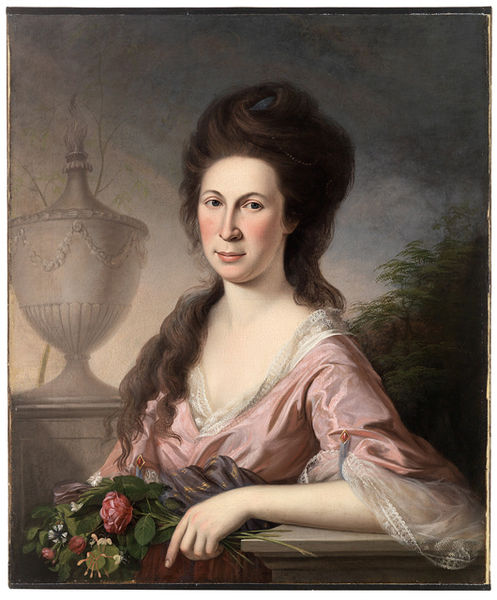
Titel: Mary Claypoole Peale (1753-1829)
Künstler: Charles Willson Peale
Standort: Amherst (Massachusetts, USA)
Institution: Mead Art Museum, Amherst College
Schlagwörter: hand, himmel, bäume, blumen, finger, frau, frisur, kleid, mund, nase, blick, dame, rosen, malerei, arm, augen, gesicht, ärmel, porträt, haare, pflanzen, brünett, rosa, seide, vase, aussicht, wangen, tüll, angelehnt, blumenstrauß, balustrade, pfingstrosen, pokal, aufgelehnt, grinande